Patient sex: M
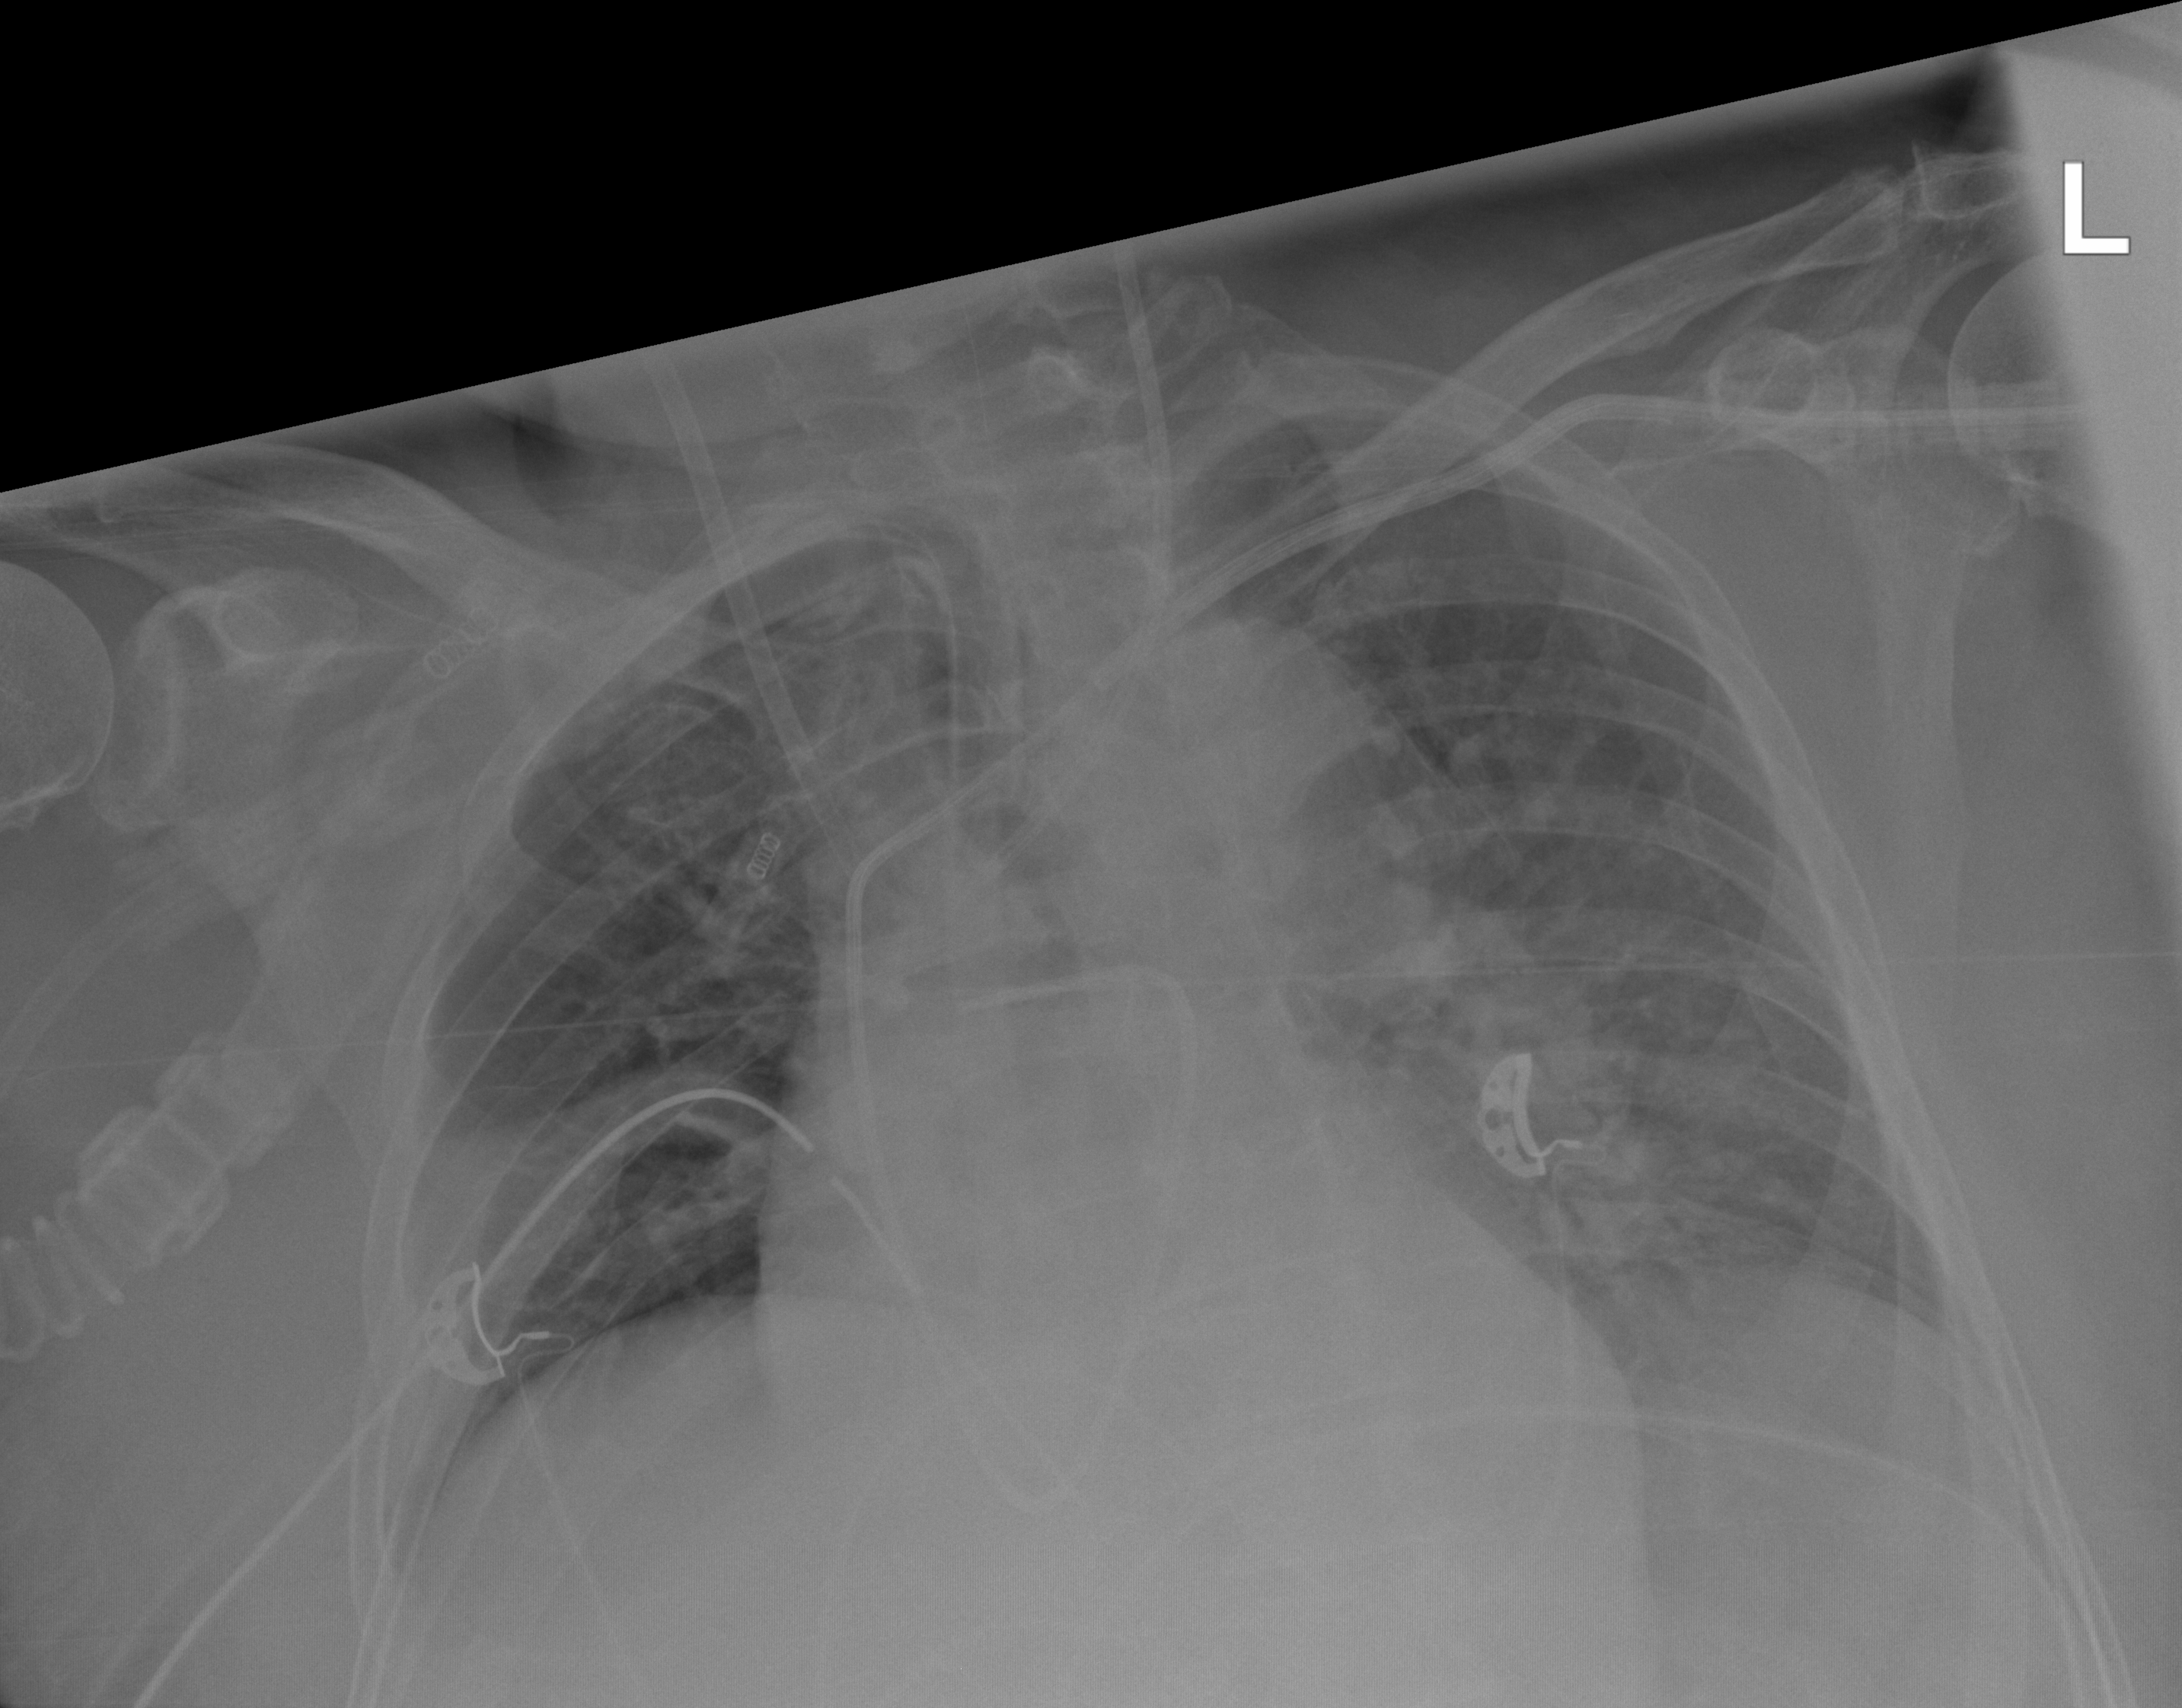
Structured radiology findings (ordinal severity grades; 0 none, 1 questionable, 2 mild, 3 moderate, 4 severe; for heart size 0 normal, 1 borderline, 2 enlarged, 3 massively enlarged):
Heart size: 2
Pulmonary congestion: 0
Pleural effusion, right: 0
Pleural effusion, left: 2
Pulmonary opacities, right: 0
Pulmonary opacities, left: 1
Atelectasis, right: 2
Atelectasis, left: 2